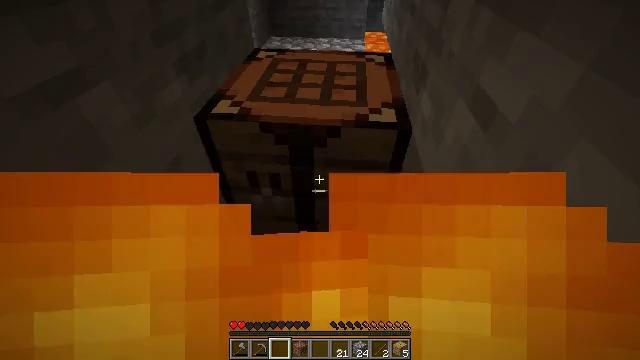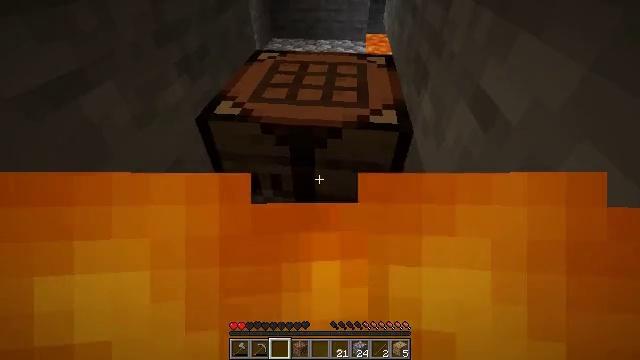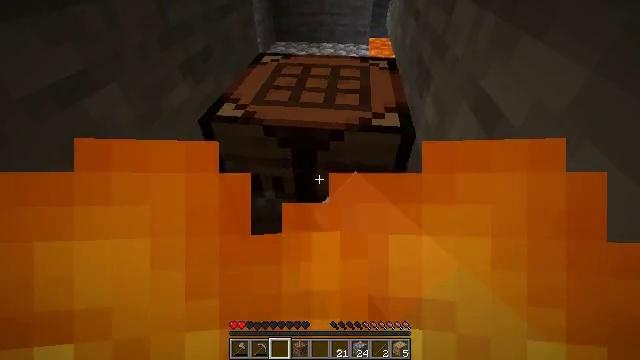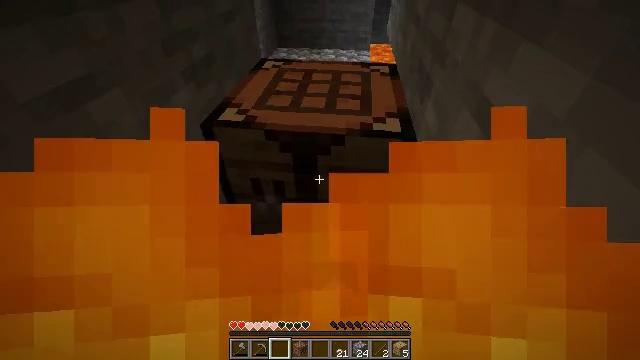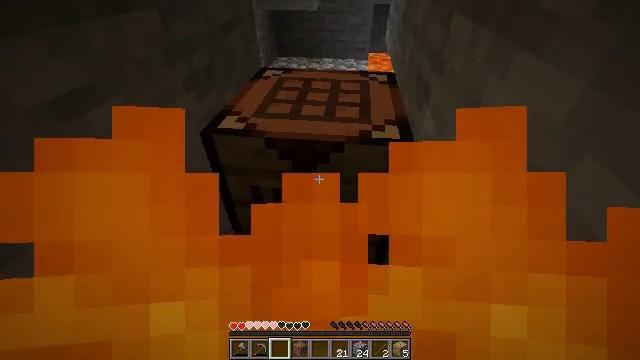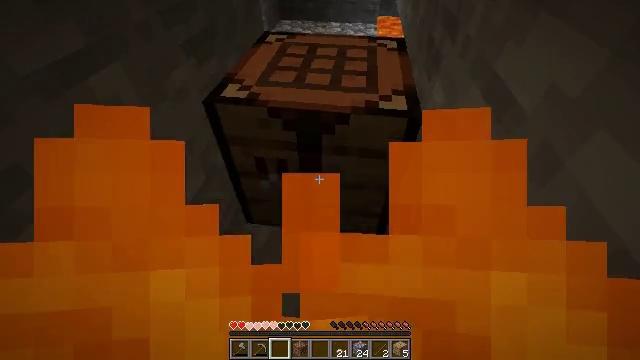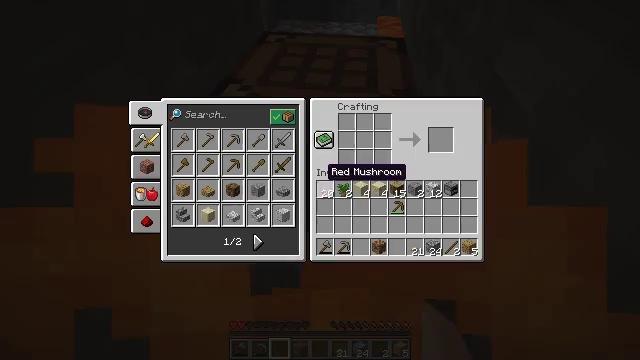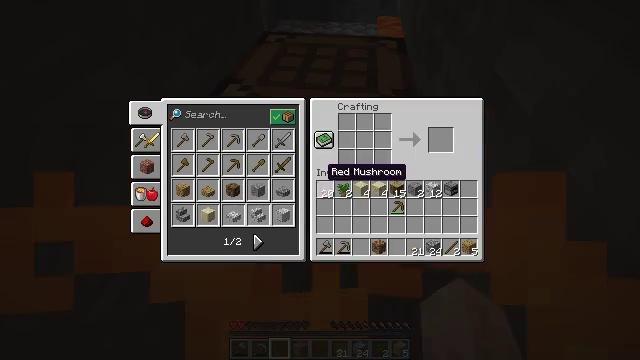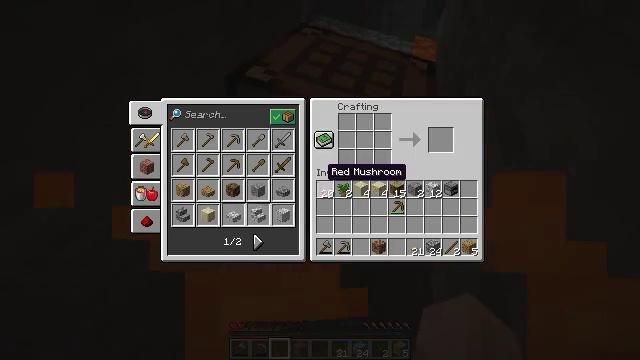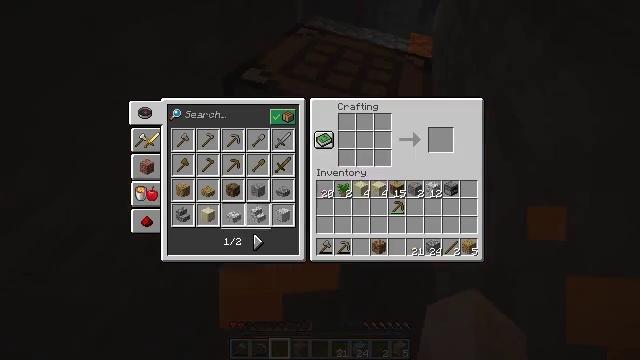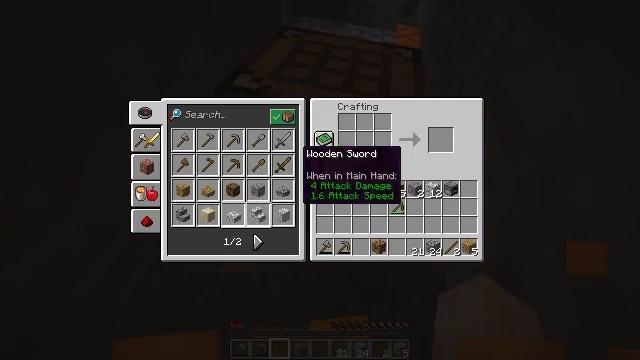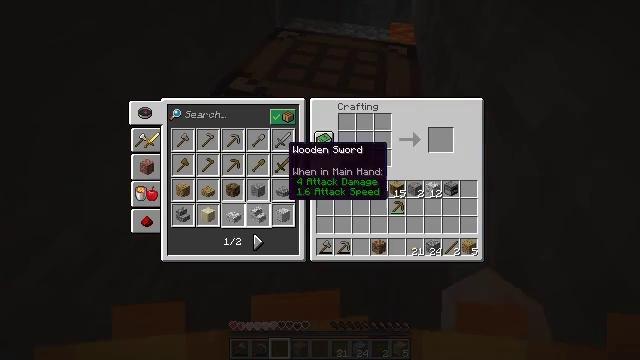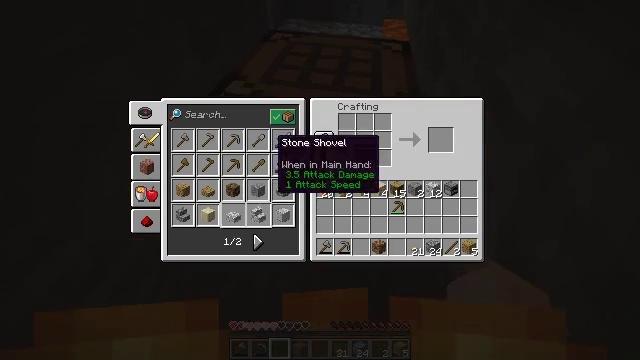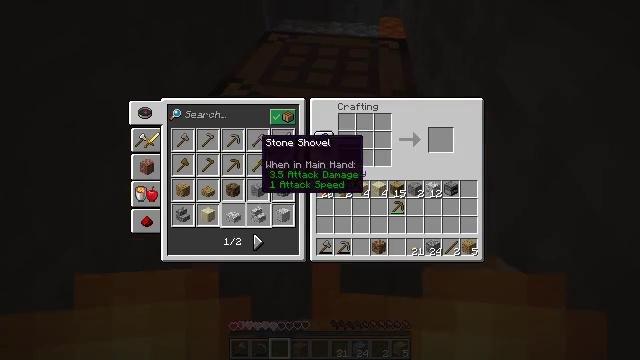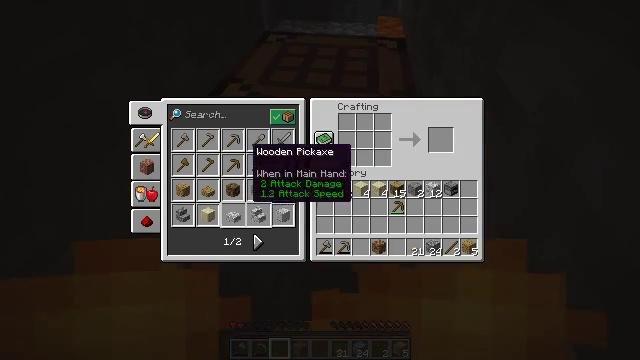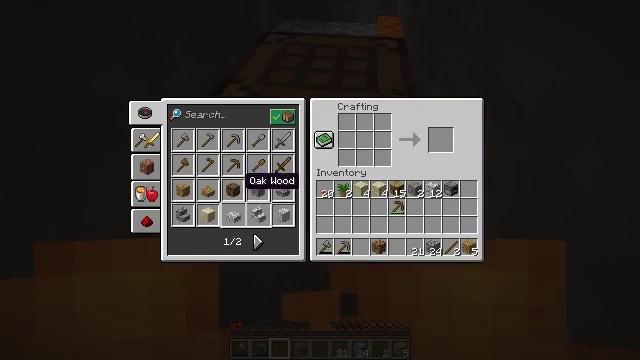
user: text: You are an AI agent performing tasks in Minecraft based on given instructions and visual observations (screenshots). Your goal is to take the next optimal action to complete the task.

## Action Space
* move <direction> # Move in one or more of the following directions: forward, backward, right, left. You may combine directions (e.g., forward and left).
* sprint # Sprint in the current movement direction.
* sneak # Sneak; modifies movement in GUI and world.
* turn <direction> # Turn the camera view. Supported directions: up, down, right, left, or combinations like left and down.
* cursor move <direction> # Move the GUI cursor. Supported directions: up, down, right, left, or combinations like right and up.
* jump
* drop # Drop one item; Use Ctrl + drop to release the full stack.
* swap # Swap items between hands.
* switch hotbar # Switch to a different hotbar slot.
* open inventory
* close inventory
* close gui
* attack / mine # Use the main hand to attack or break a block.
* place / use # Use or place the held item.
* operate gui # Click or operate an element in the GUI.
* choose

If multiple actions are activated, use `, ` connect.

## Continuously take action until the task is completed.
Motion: motion action
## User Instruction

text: Use the crafting table to make a bowl.
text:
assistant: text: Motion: use / place
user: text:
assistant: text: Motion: use / place
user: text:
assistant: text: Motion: turn up, use / place
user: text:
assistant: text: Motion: turn up
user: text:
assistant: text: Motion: turn left and down
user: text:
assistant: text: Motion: open gui
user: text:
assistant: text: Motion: no_op
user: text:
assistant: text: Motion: no_op
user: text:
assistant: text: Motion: cursor move right and up
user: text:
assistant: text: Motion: cursor move left
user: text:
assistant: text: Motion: cursor move left
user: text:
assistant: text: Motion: cursor move left and up
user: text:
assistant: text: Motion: cursor move left
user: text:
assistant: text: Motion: cursor move left and down
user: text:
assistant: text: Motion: cursor move down
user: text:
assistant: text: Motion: cursor move left and down
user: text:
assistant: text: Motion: cursor move down
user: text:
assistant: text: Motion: cursor move right
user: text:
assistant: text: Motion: cursor move right and down
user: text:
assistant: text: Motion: cursor move right and down
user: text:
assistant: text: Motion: no_op
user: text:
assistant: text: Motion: no_op
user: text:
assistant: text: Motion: operate gui
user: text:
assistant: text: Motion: operate gui
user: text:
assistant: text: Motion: operate gui
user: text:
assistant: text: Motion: no_op
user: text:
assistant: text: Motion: operate gui
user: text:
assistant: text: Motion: operate gui
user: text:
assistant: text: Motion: operate gui
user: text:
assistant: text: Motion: operate gui